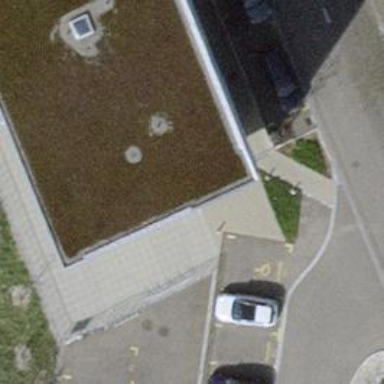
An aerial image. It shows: Police building.